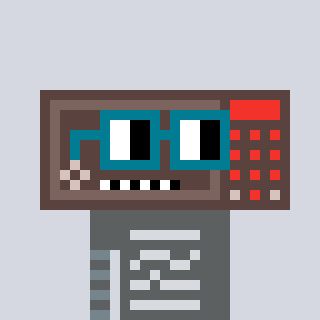
a pixel art character with square dark green glasses, a wallsafe-shaped head and a grayscale-colored body on a cool background